Question: So I wrote a quick script to try and figure out how to check proxies in python:
'''
import requests
proxies = []
body = requests.get('https://api.proxyscrape.com/v2/?request=getproxies&protocol='
'http&timeout=1500&country=all&ssl=all&anonymity=all').text
cut = body.split('
')
cut.pop()
for i in cut:
print('checking ', i)
if i in proxies:
print(i, ' is already in the pool')
else:
try:
res = requests.get('https://api.ipify.org?format=json',
proxies={'http': runner, 'https': runner}, timeout=1.5)
if res.status_code == 200:
print('adding ', i, ' to the pool')
proxies.append(i)
else:
print(i, ' is dead')
except:
print('error')
'''
It does actually grab the proxies and split them, and remove the blank value at the end of the list, but when it comes to checking it just prints error.
This is what I mean:

Can someone tell me what's wrong and how to fix this?
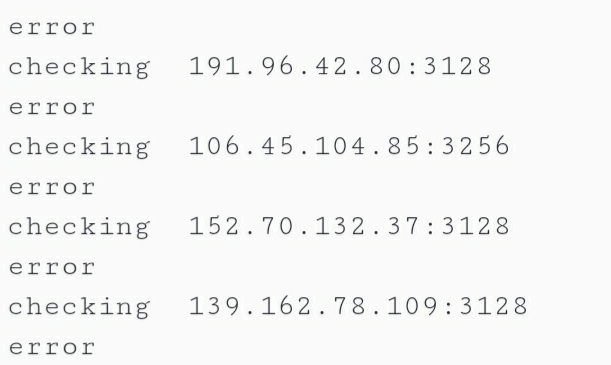
Answer: First of all I suggest you to use
'''
try:
# some code
except Exception as myerr:
print(myerr)
'''
or use traceback
'''
import traceback
try:
# some code
except:
traceback.print_exc()
'''
when you want to catch an error.
Second, your code is throwing an error because in this line
'''
res = requests.get('https://api.ipify.org?format=json', proxies={'http': runner, 'https': runner}, timeout=1.5)
'''
the variable 'runner' is not defined.
I also suggest you to check the proxies directly using requests and not via third party services.